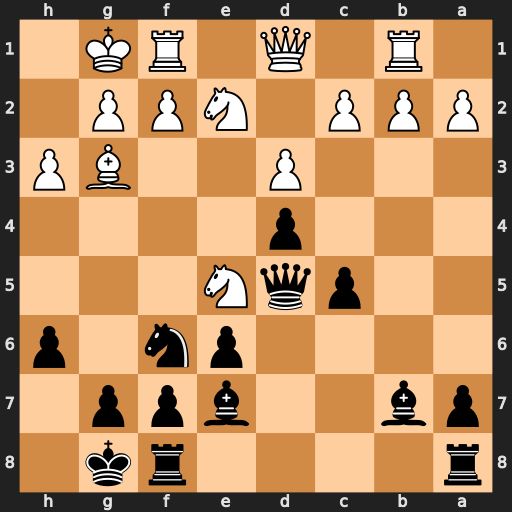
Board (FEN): r4rk1/pb2bpp1/4pn1p/2pqN3/3p4/3P2BP/PPP1NPP1/1R1Q1RK1
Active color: b
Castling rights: -
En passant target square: -
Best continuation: Qxg2#